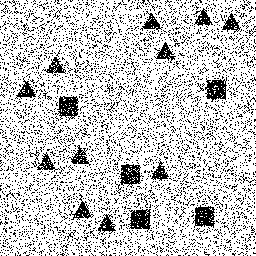
Squares: 5
Triangles: 11
Stars: 0
Total shapes: 16